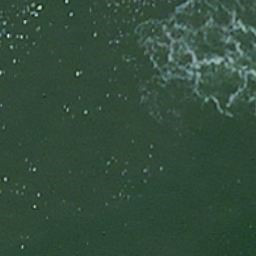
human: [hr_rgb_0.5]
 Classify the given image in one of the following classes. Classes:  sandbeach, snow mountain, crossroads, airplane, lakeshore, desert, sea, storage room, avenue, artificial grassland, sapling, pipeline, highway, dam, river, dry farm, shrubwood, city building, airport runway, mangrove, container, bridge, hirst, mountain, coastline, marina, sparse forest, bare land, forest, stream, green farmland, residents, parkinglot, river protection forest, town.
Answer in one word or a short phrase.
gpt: sea